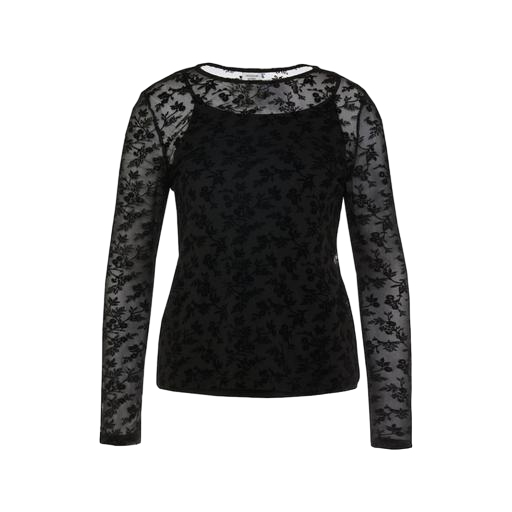
black flocked top, black floral-lace shirt, black mina floral-lace top, white background